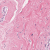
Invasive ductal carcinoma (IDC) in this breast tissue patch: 0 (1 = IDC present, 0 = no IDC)